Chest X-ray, PA view. Patient: 60 years old, sex M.
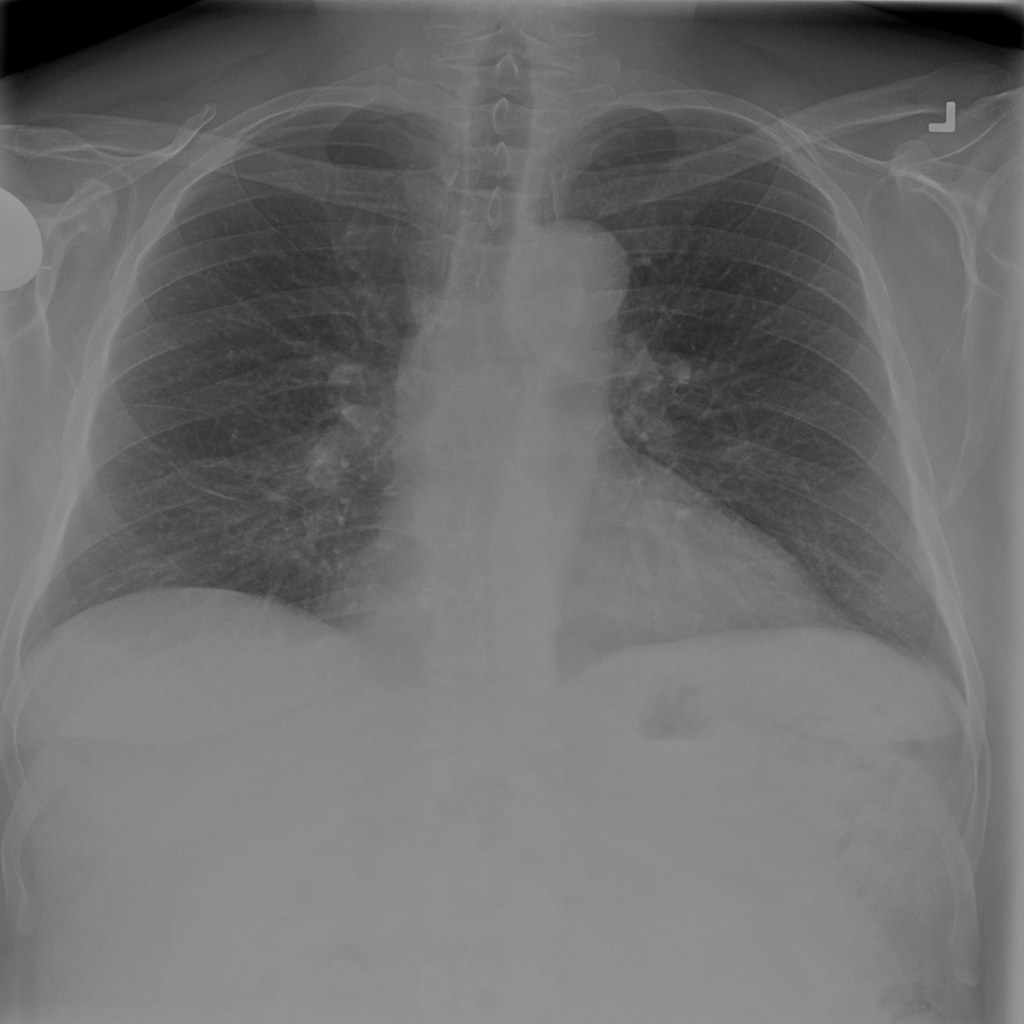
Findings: Atelectasis